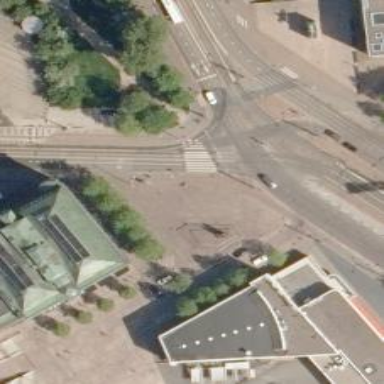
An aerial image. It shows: Secondary road with asphalt surface and embedded tram rails.